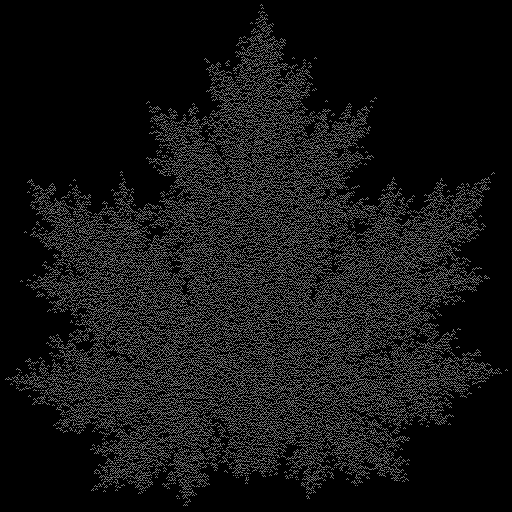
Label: maple_leaf